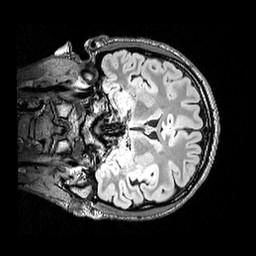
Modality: FLAIR
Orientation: coronal
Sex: male
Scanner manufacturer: siemens
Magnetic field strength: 3 T
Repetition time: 5 s
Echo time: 0.395 s